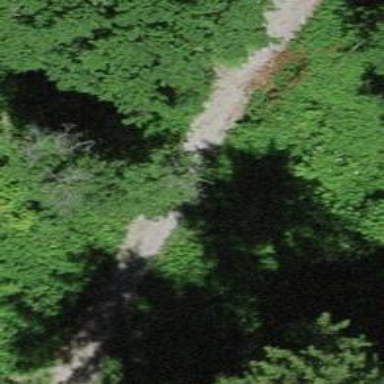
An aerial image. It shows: Dirt path.